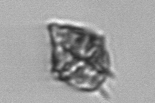
Label: Protoperidinium